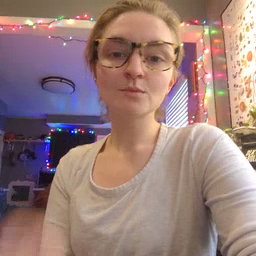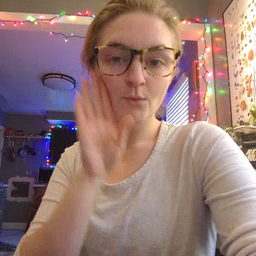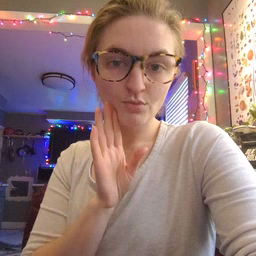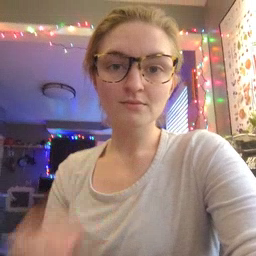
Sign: brown